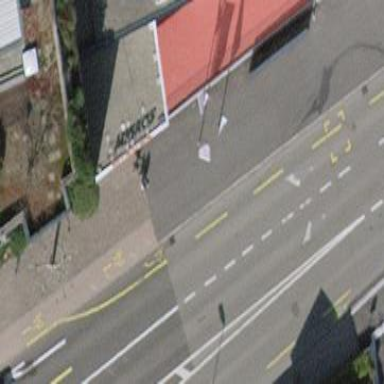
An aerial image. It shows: Asphalt area designated as cycleway lane.